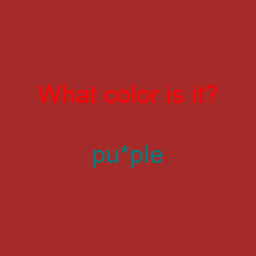
Color: teal
Color name shown: purple
Background color: brown
Question text color: red